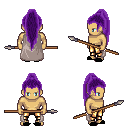
a pixel art fantasy rpg character, male body template, human, tanned skin, gray cape, gold greaves, purple extra-long topknot hairstyle, black slippers, spear, four views (front, back, left, right), 2x2 character sprite sheet, small pixel art, hard edges, no anti-aliasing